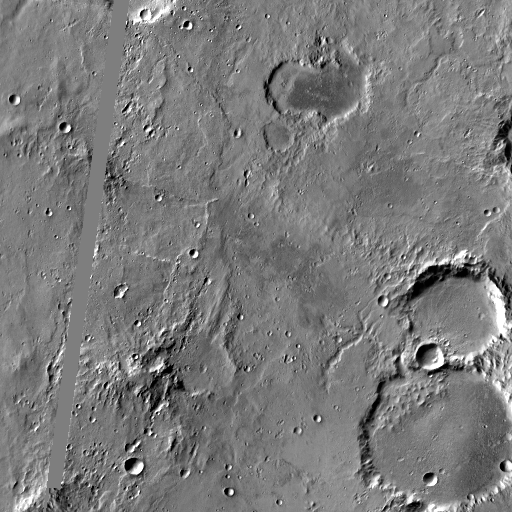
Crater classes present: Background, Other, Buried, Secondary